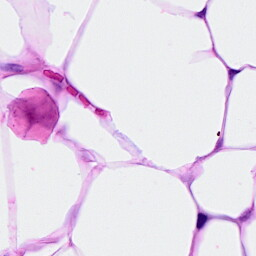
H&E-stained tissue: Breast